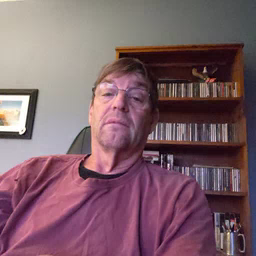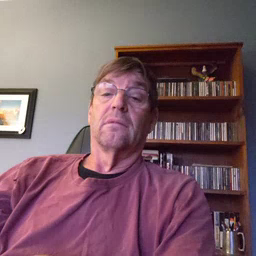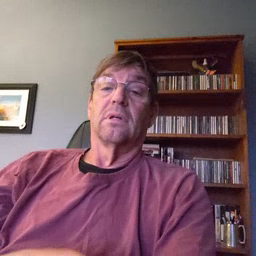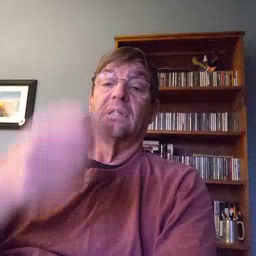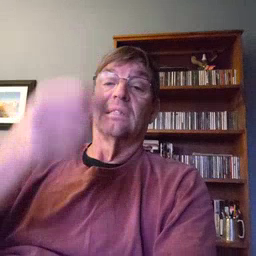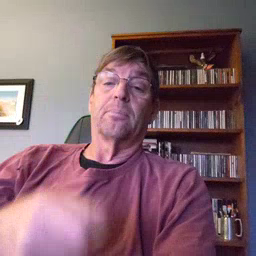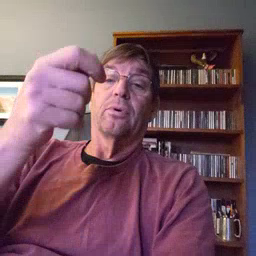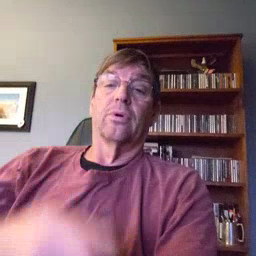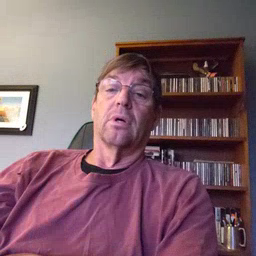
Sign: zipper